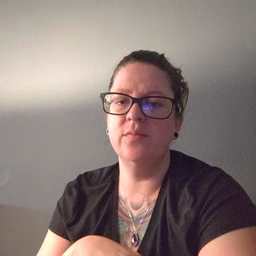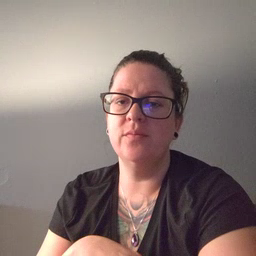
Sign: garbage